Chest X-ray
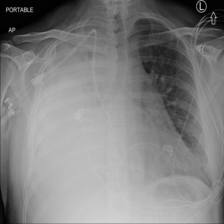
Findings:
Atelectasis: positive
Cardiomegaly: negative
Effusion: negative
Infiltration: positive
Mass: positive
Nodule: negative
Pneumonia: negative
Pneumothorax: negative
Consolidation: positive
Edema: negative
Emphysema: negative
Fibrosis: negative
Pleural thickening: positive
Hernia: negative